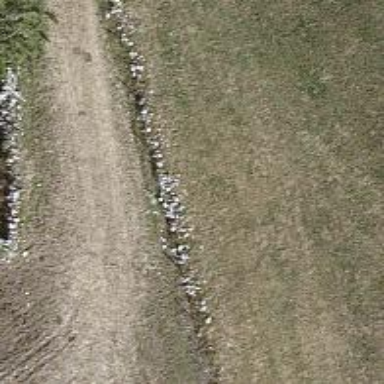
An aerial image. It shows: Wall made of dry stone.